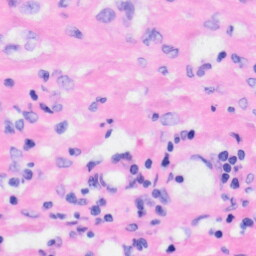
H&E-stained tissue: Liver